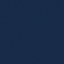
Land use / land cover: SeaLake